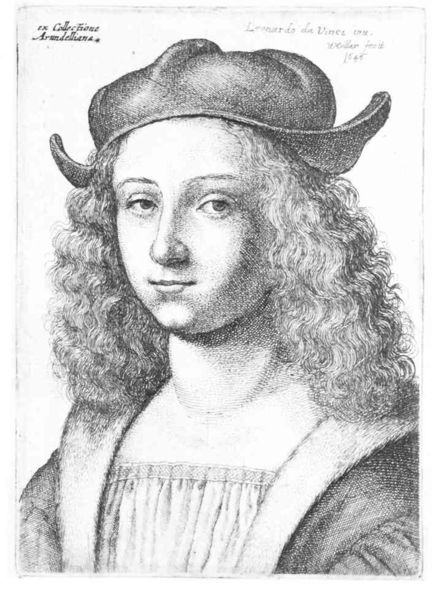
Titel: Der Jüngling mit der Klappenmütze
Künstler: Wenzel Hollar
Standort: Karlsruhe
Institution: Staatliche Kunsthalle Karlsruhe
Schlagwörter: hat, white, women, black, collar, dress, face, gray, grey, hair, nose, old, painting, portrait, robe, sitting, woman, looking, print, grafik, profile, man, girl, head, young, german, boy, eyes, helmet, young man, drawing, paper, black and white, trim, shadow, brow, cap, chin, coat, mouth, etching, illustration, sketch, curls, jacket, necklace, writing, smile, italy, person, human, cheeks, neck, renaissance, ink, signature, pencil, hut, porträt, eye, cloth, lips, long hair, pale, charcoal, dutch, cheek, eyebrows, junge, mädchen, druck, forehead, haare, text, rom, dürer, blonde, self portrait, outfit, european, leonardo, soft, wavy, pleats, leonardo da vinci, italien, da vinci, graphite, bildnis, curly hair, brows, curly, venedig, throat, vinci, 3/4, simplistic, brim, da, cheekc, 1545, illustation, cleft, dekoltee, lure, yound, leonado, thin eyebrows, motuh, bodie, german?, 3/4 profile